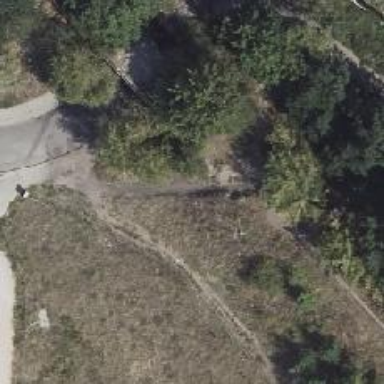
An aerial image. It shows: Dirt path.